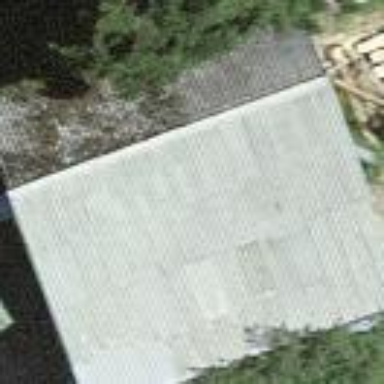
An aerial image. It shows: Rural barn.